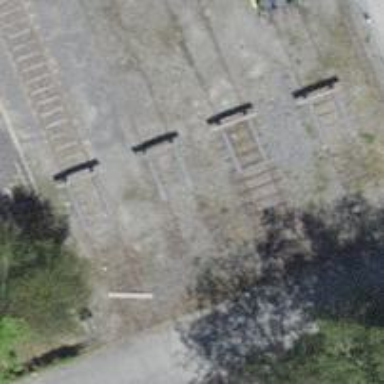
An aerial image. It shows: Railway buffer stop.